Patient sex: M
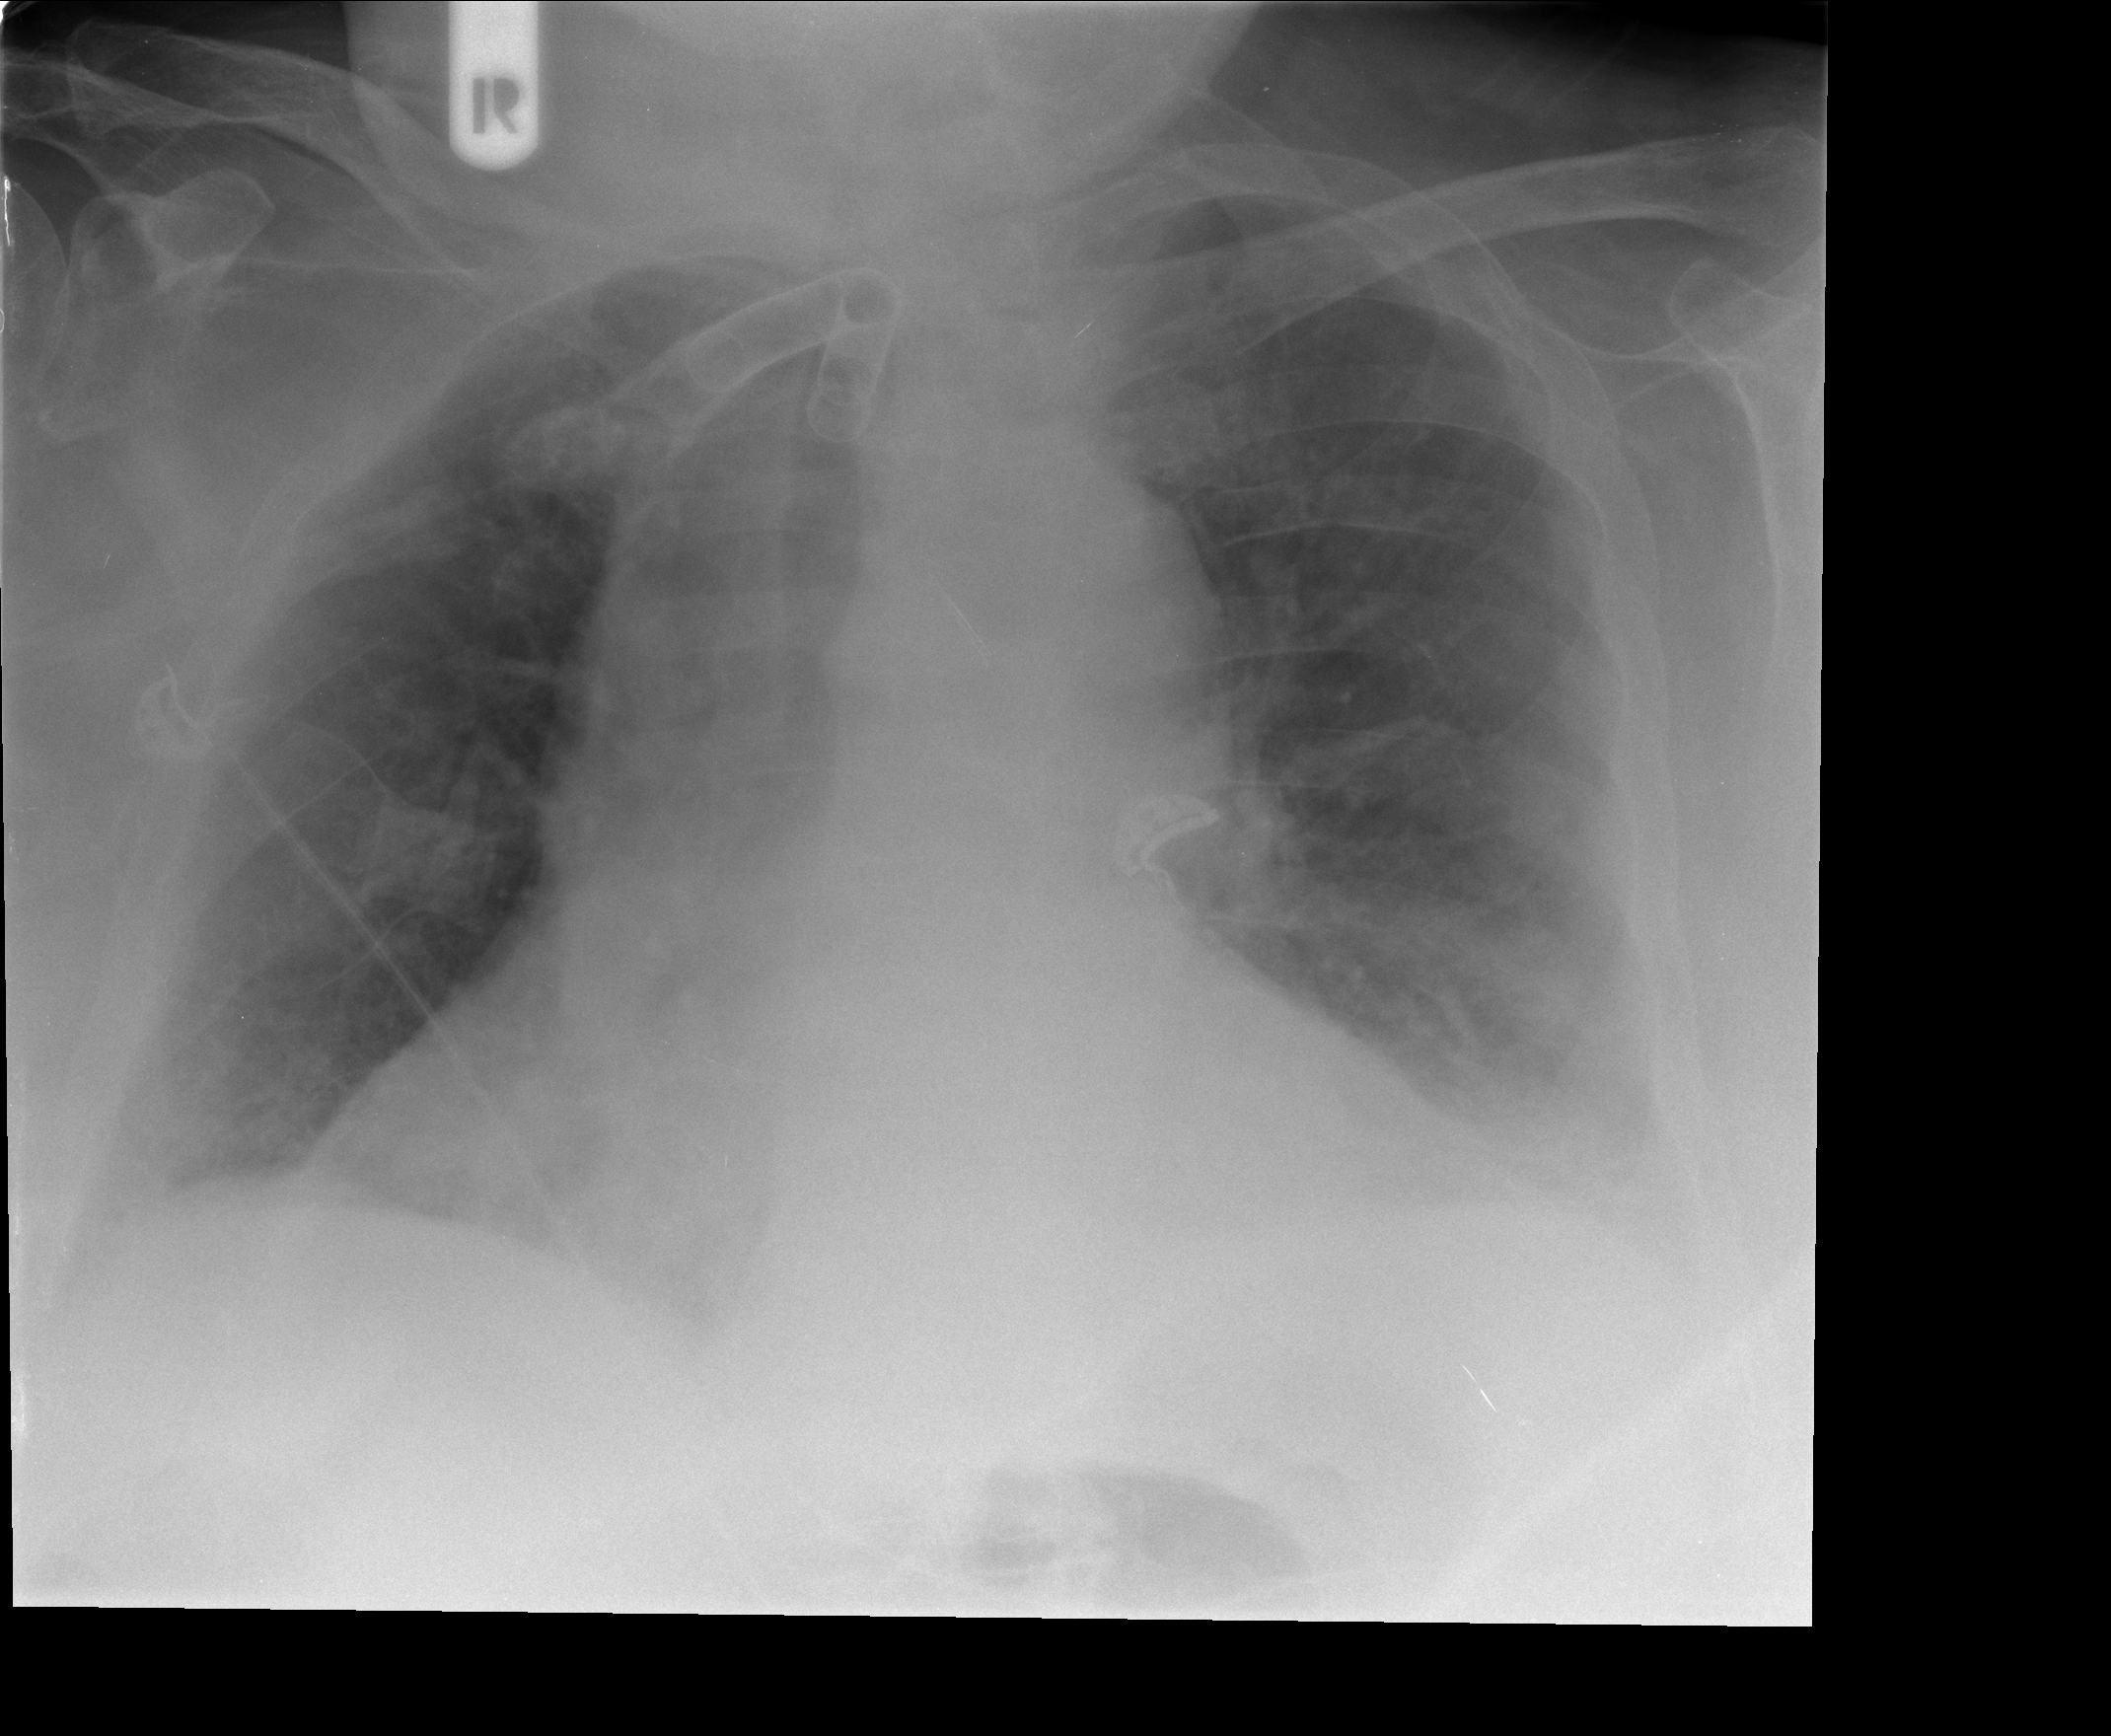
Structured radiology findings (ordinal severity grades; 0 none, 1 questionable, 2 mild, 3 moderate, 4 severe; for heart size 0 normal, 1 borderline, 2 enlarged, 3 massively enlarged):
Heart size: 3
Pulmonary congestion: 0
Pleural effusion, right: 2
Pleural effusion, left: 2
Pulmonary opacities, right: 0
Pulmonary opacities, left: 0
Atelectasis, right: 0
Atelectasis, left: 2